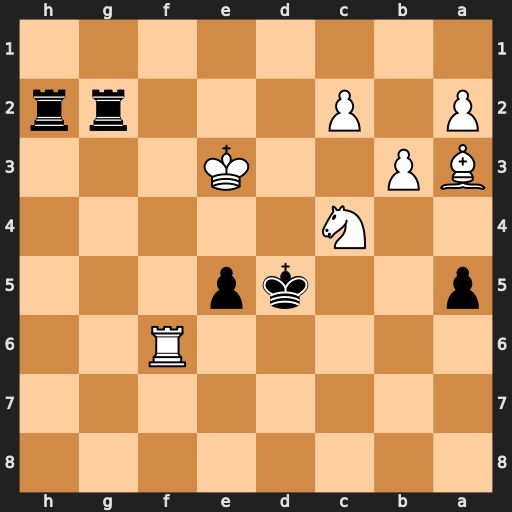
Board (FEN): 8/8/5R2/p2kp3/2N5/BP2K3/P1P3rr/8
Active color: b
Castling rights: -
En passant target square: -
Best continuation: Re2+ Kf3 Rhf2+ Kg3 Rxf6